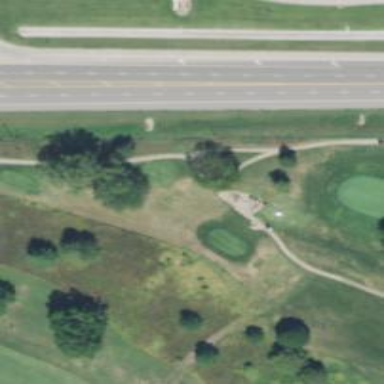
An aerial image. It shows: Service road designated as golf cart path.